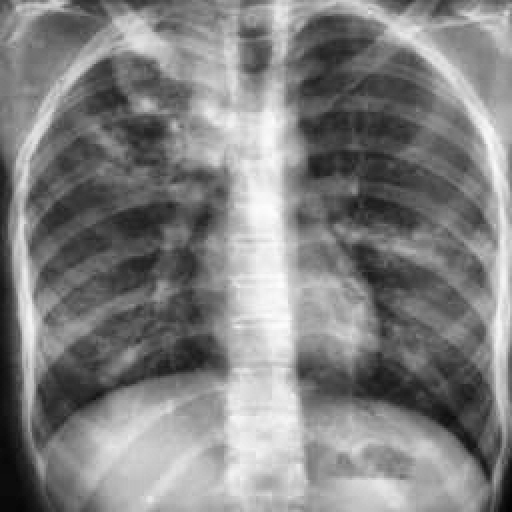
Finding: TUBERCULOSIS